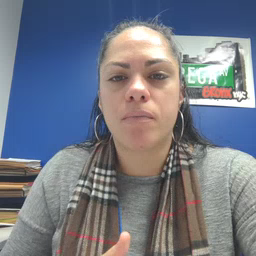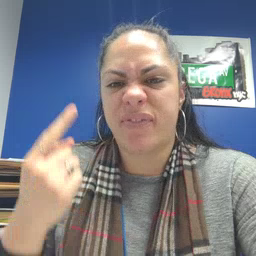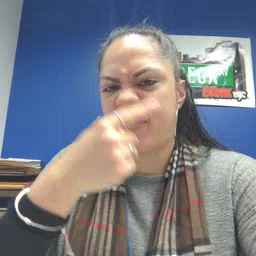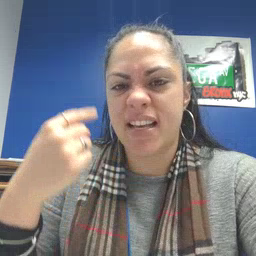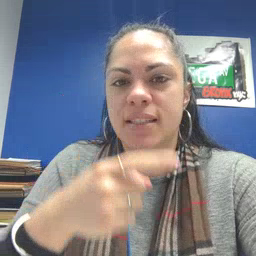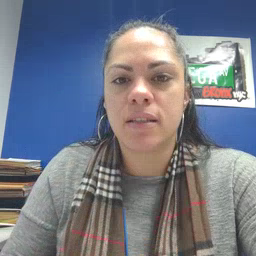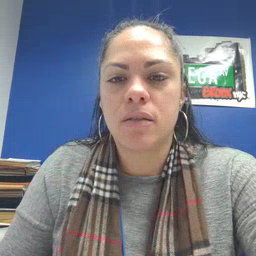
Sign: face